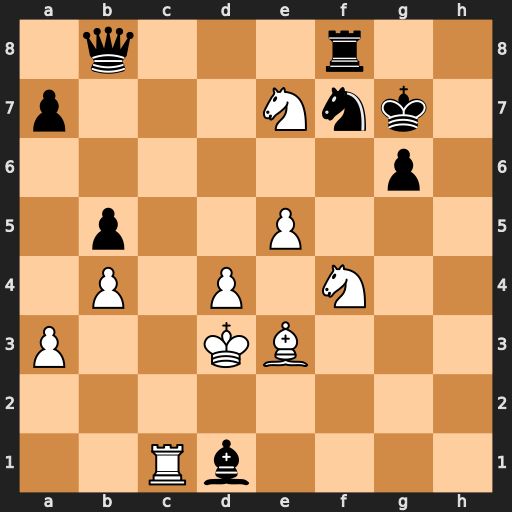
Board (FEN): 1q3r2/p3Nnk1/6p1/1p2P3/1P1P1N2/P2KB3/8/2Rb4
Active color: w
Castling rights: -
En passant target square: -
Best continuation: Ne6+ Kh7 Rxd1